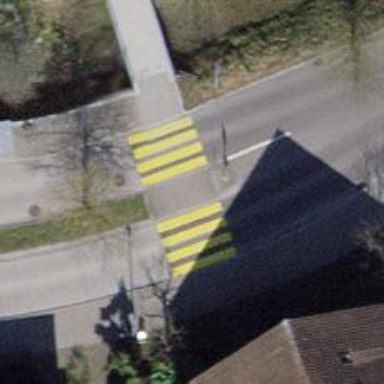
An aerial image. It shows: Uncontrolled crossing with island and markings on the road.